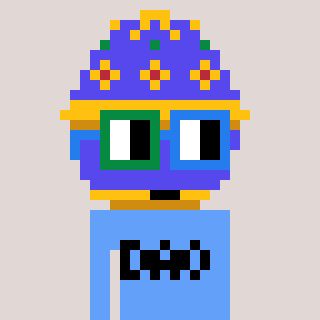
a pixel art character with square green and blue glasses, a faberge-shaped head and a blue-colored body on a warm background